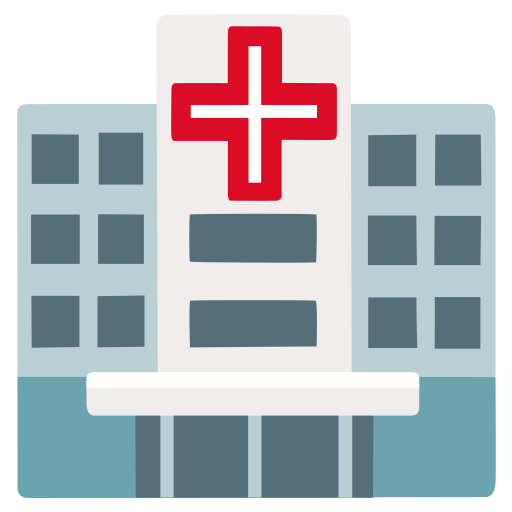
Emoji: 🏥